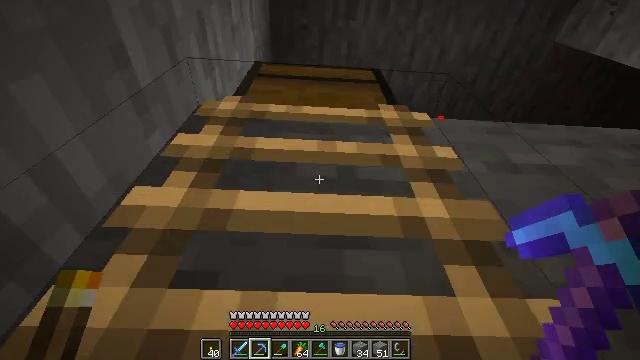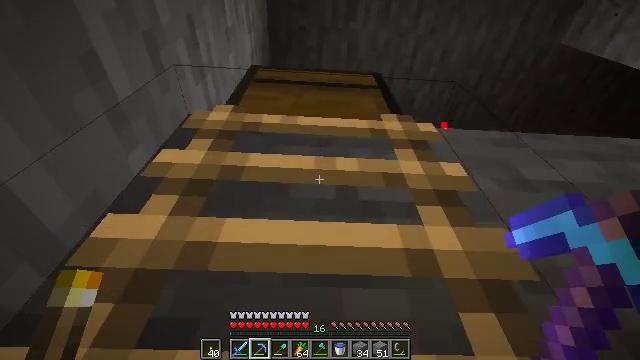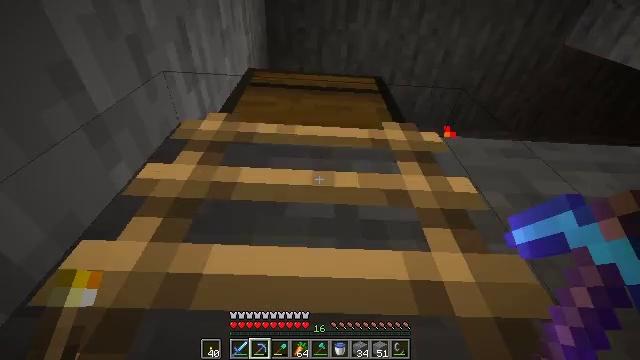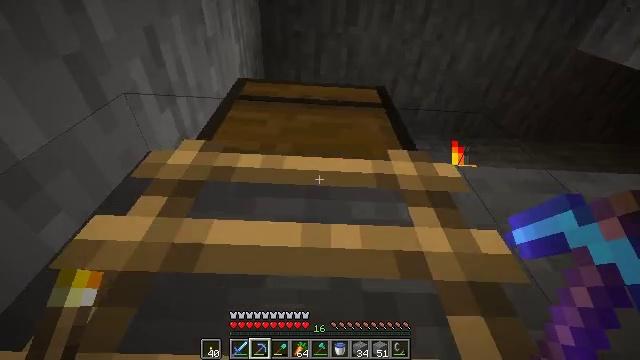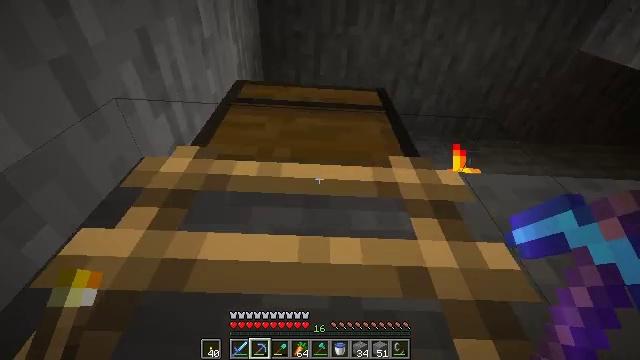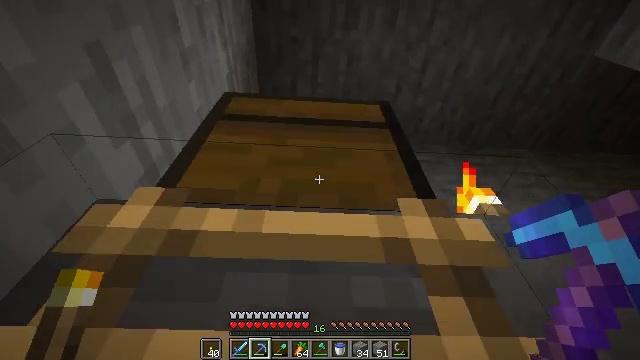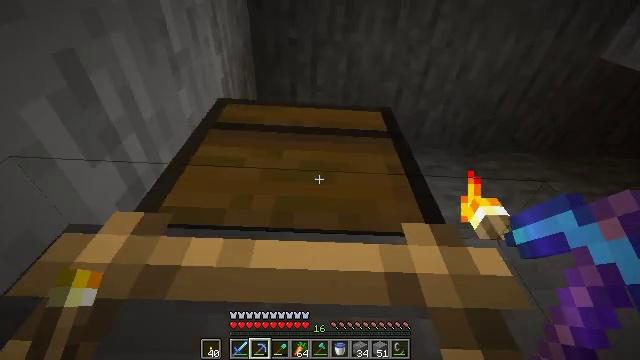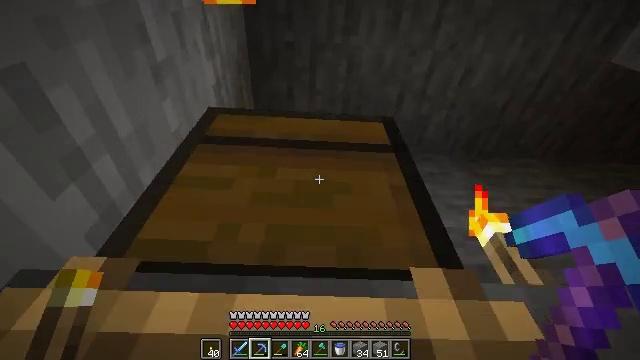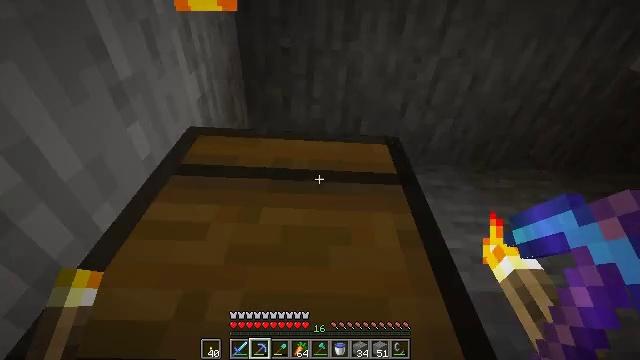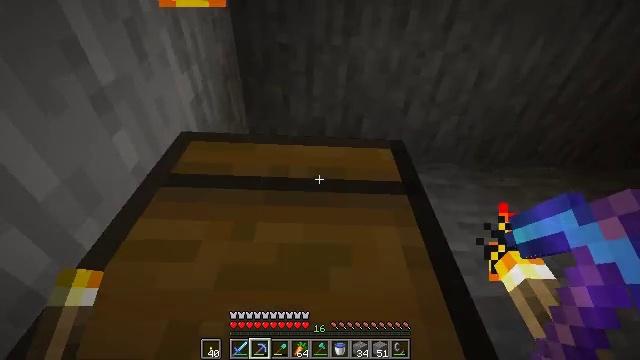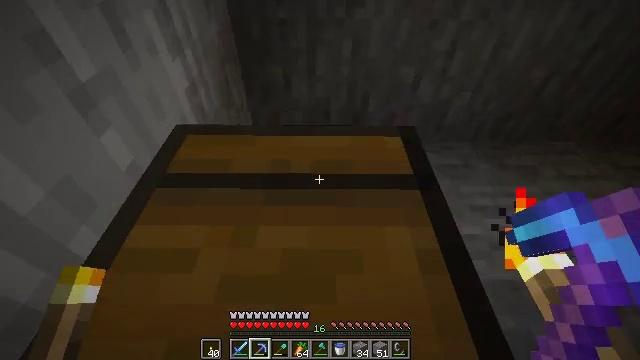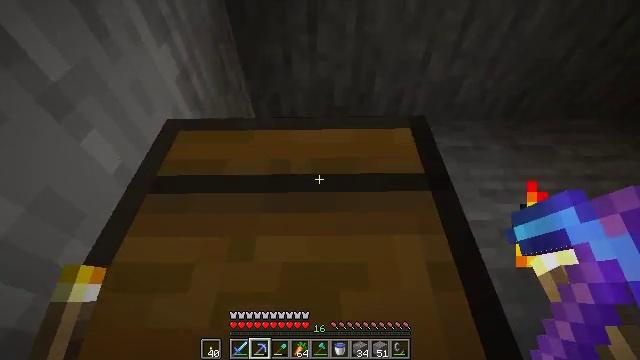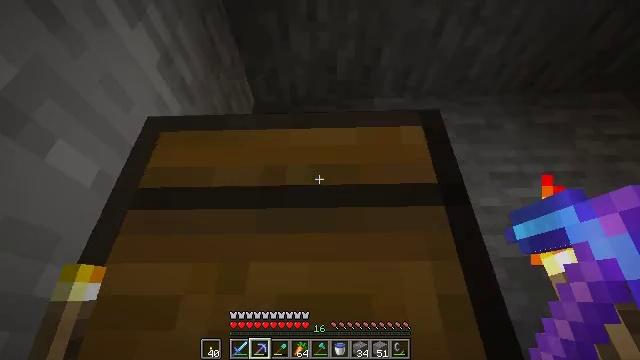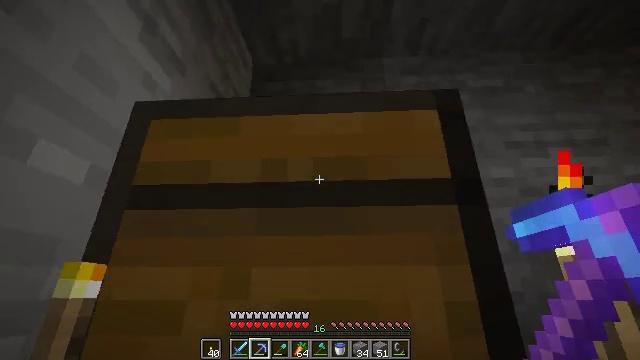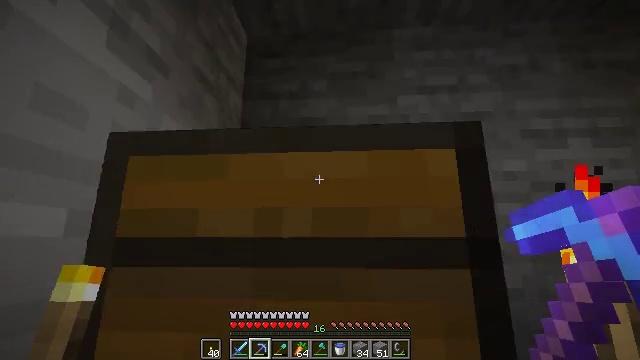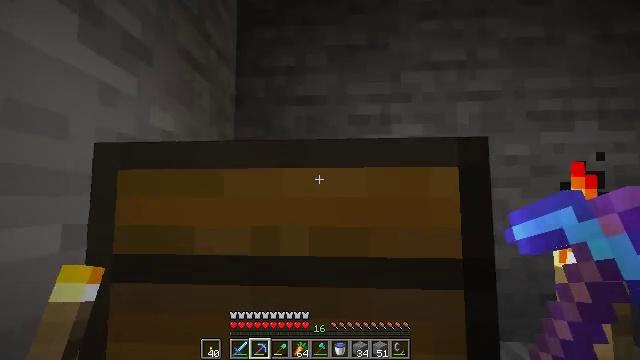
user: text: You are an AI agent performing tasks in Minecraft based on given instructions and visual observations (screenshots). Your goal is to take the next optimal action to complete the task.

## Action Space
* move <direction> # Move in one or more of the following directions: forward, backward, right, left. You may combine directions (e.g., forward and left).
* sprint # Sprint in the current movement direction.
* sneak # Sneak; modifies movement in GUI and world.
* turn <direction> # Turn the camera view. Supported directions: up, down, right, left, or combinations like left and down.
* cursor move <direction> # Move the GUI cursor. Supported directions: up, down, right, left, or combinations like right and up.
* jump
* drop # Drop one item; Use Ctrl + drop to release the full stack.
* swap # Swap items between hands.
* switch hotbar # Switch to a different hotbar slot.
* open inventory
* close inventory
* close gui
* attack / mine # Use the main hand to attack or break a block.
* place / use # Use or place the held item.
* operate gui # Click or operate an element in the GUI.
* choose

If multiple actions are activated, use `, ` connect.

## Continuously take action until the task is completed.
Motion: motion action
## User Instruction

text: Drop a carrot.
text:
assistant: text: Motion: move forward
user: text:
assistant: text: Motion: move forward
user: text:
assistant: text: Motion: move forward
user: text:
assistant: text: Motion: move forward
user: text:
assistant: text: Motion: move forward
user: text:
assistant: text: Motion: move forward
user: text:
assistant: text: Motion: move forward
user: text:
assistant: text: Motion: move forward
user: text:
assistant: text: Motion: move forward, turn down
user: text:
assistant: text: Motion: move forward, turn left and down
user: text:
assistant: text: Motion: move forward, turn left and down
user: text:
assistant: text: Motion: move forward, turn down
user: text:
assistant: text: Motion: move forward, turn left and down
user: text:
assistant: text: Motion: move forward, turn down
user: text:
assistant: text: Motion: move forward, turn down
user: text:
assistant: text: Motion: move forward, turn down
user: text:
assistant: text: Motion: move forward, turn right and down
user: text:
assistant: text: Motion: move forward, turn down
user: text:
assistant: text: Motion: move forward, turn down
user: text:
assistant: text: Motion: move forward, turn right and down
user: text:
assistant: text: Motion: move forward, turn right and down
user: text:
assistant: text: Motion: move forward, turn right and down
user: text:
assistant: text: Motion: move forward, turn right and down
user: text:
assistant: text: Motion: move forward, turn right and down
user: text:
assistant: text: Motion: move forward, turn right and down
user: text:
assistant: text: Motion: move forward, turn right and down
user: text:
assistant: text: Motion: move forward
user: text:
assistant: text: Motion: move forward and move left
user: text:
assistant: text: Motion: move forward and move left, turn right
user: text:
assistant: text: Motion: move forward and move left, turn right